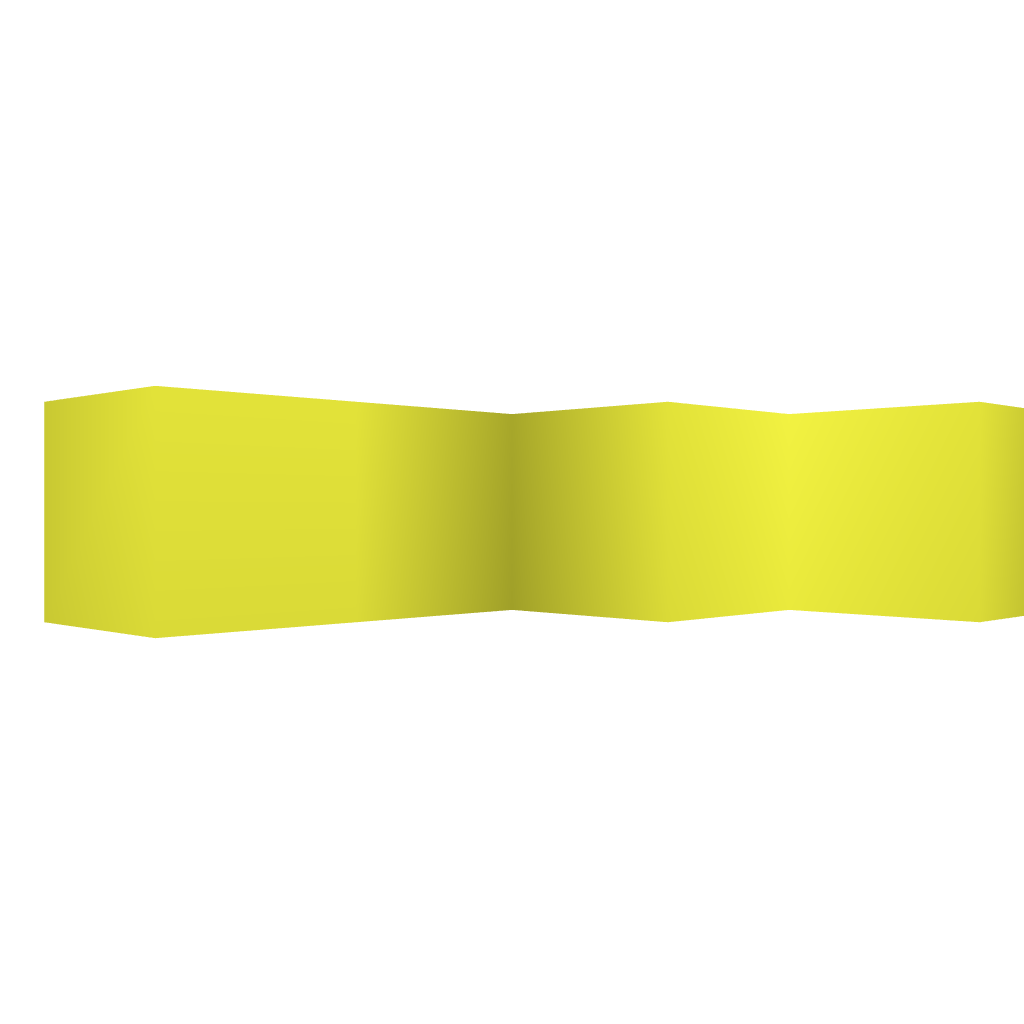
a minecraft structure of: Clock Timer (Long) bad low quality